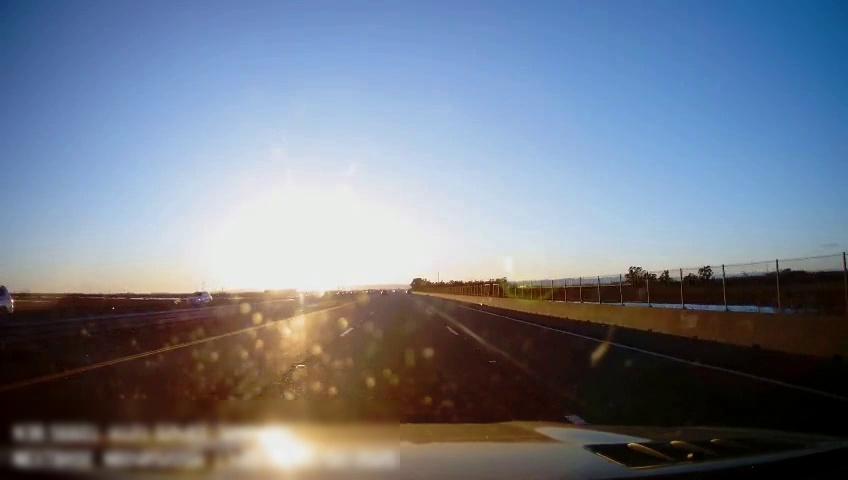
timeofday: Day
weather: Sunny
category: Drivable Space
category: Drivable Space
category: Vehicles | SUV
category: Vehicles | SUV
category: Lanes | Alternate Lane
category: Lanes | Current Lane
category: Lanes | Current Lane
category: Lanes | Alternate Lane